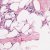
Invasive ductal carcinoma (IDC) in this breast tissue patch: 0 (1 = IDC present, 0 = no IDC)